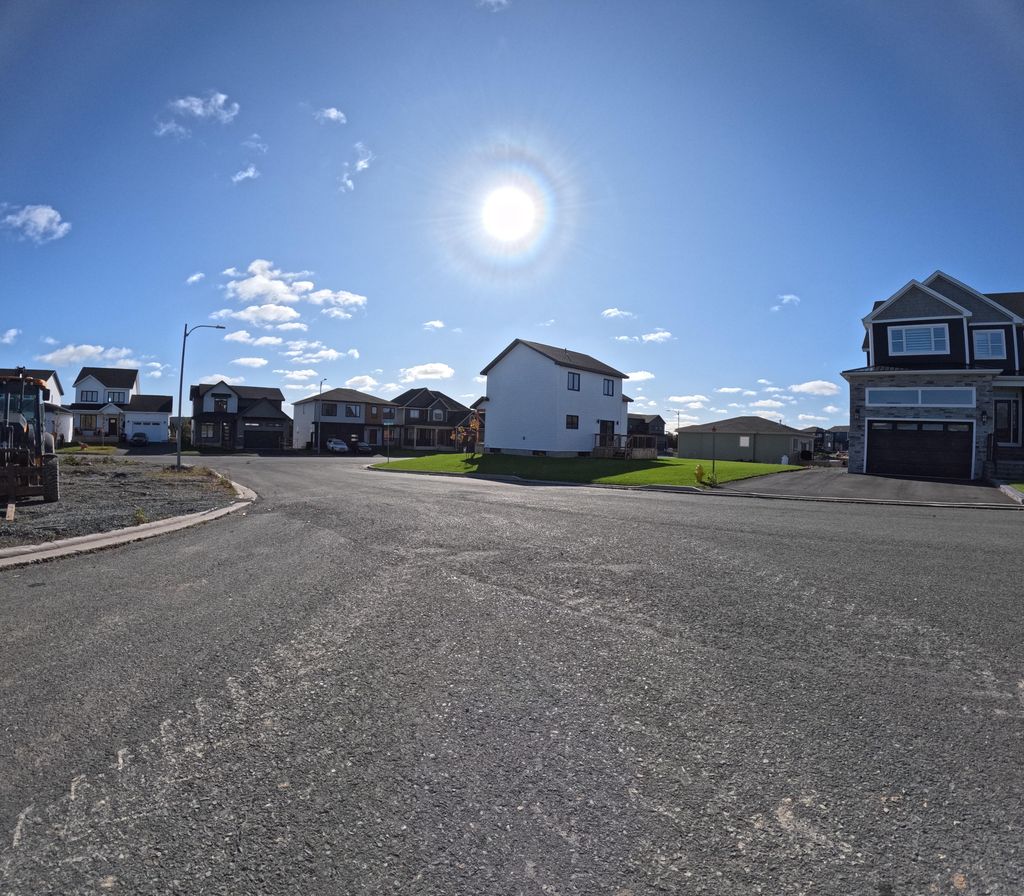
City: st_johns